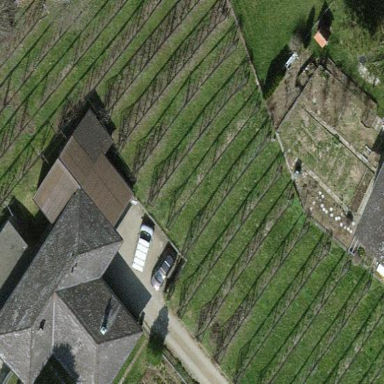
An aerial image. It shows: Orchard.